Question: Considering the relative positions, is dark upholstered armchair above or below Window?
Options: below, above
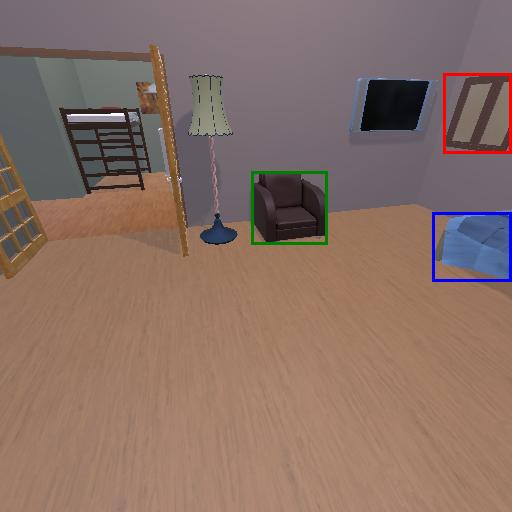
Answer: below